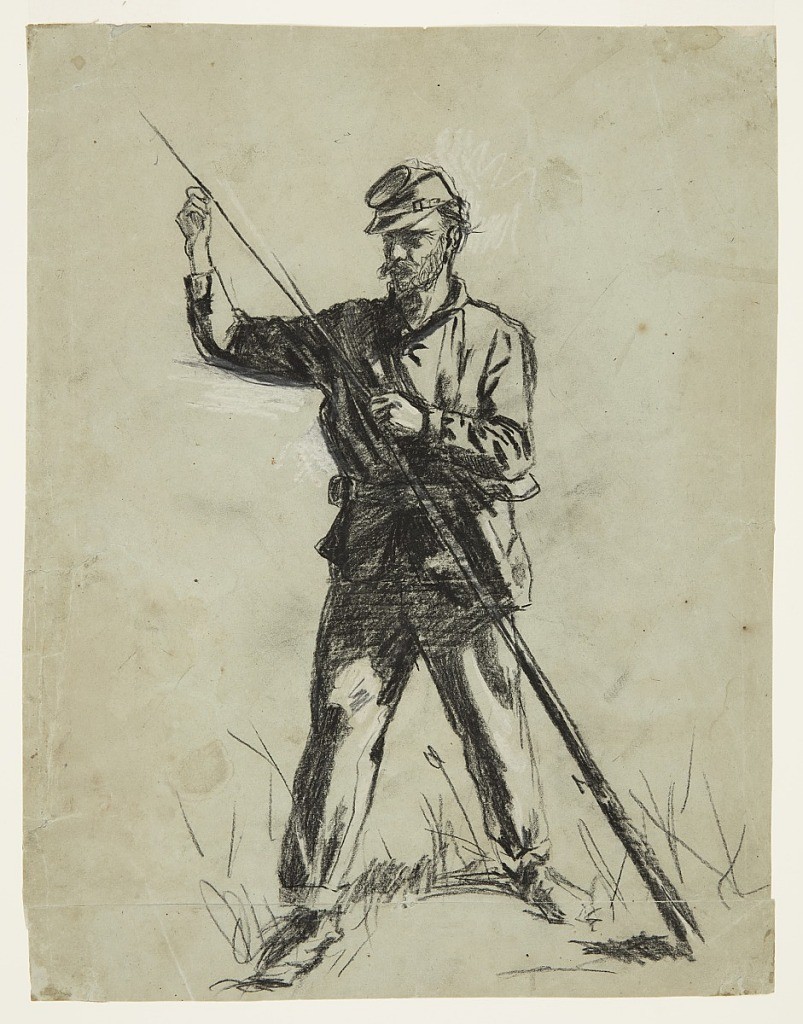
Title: Cavalry Soldier Loading a Rifle
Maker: Winslow Homer, American, 1836–1910
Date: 1863–64
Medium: Black chalk and white crayon on gray-green laid paper
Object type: Drawing
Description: Recto: A soldier in Civil War uniform, stands in the foreground, feet spread, holding a rifle placed diagonally across his body in his left hand, using a long rod in his right hand to tamp gun powder down the barrel of the rifle.

Verso:  A head is shown from the back, at center; a wounded soldier sits leaning on both hands, shown in full length and in the opposite direction, at top; and a dead soldier lies with bent knees and covers his face with his left hand, at bottom.